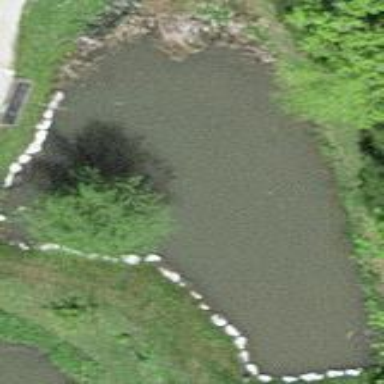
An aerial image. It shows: Serene pond surrounded by nature.